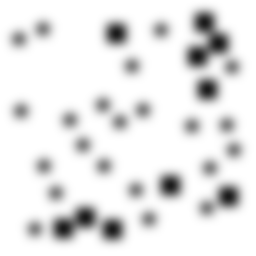
Squares: 10
Triangles: 0
Stars: 22
Total shapes: 32